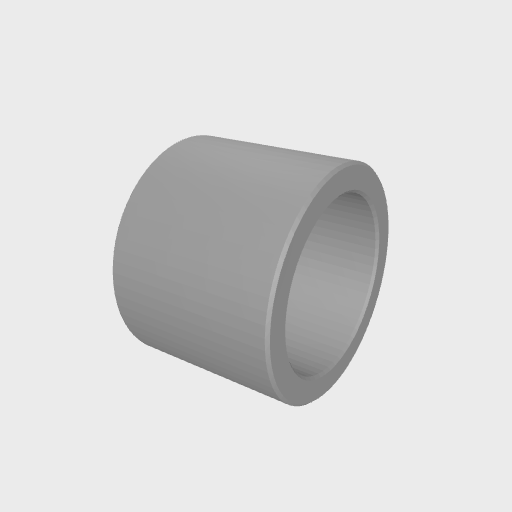
Part: Spacer6ID8OD6